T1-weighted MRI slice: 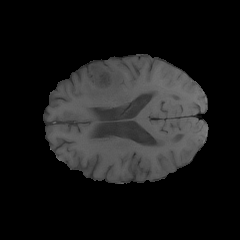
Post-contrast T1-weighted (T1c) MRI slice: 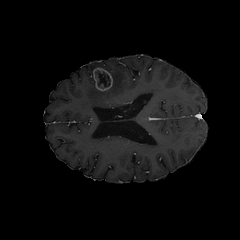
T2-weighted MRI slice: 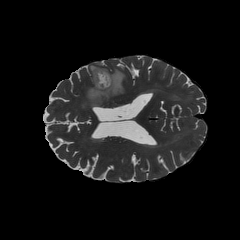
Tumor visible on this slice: yes